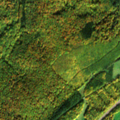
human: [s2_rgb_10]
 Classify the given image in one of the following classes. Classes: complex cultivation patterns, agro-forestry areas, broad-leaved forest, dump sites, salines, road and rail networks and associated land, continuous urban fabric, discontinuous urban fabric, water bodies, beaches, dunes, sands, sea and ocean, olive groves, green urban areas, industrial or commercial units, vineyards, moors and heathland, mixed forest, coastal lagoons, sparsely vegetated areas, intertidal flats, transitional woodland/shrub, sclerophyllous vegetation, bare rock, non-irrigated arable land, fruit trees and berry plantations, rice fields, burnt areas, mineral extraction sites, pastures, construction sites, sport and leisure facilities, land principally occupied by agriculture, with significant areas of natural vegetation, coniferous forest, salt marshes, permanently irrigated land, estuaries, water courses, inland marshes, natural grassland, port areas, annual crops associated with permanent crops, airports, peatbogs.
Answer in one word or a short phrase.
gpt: complex cultivation patterns, broad-leaved forest